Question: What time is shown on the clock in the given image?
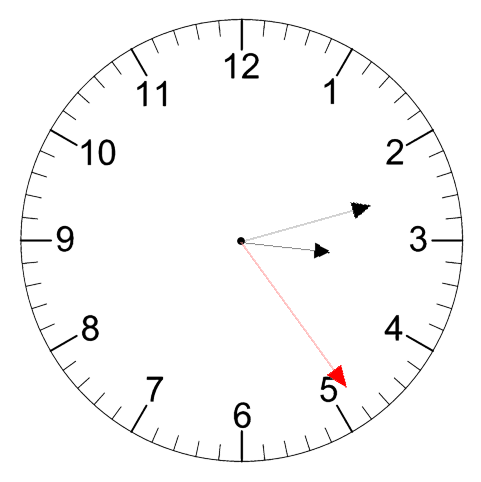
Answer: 03:12:24